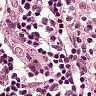
Metastatic tissue present: no